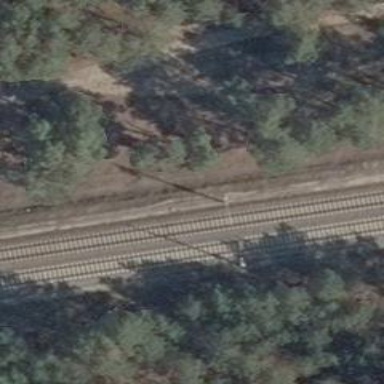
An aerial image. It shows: Milestone along the railway track with catenary mast.